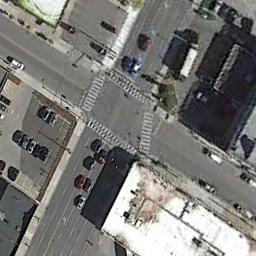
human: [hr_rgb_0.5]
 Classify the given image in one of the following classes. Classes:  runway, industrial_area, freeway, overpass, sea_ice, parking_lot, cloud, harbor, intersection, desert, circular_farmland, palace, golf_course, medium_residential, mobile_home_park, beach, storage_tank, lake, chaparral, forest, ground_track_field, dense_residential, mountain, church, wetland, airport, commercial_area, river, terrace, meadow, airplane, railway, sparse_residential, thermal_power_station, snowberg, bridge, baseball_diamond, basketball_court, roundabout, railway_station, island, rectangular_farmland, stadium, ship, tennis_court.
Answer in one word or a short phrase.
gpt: intersection